Question: sure this is easy for you. :) But I am trying to open a "preferences" menu and have it pop up and display the applications stored preferences. My issue is now cosmetic, I have no idea what the little "tetris piece" is on the upper left corner of my app. It is the color that I want to fill the entire frame, but I can't quite figure out how to do that.
Here's an image:

Here's my panel code re: the sizer in use:
'''
def __init__(self):
"""Constructor"""
import wx.lib.inspection
wx.lib.inspection.InspectionTool().Show()
wx.Frame.__init__(self, None, title="Title Options", size=(520, 390))
prefPanel = wx.Panel(self)
prefPanel = self
# SET THE SIZER OBJECT UP
prefSizer = wx.GridBagSizer(13, 9)
# SET BASELINE INDEX VARIABLES
xIndex = 0
yIndex = 0
# DEFAULT DATABSE EXTENSIONS
self.tc_DBExt = wx.TextCtrl(prefPanel, -1, "", (0,0), (150,21))
self.label_DBExt = wx.StaticText(prefPanel, label="Default Database Extensions:")
help_tc_DBExt= "Enter this as: *.<extension>"
self.tc_DBExt.SetToolTip(wx.ToolTip(help_tc_DBExt))
self.tc_DBExt.Value = guiFunctions.configMe("general", "database_extensions")
prefSizer.Add(self.label_DBExt, pos=(xIndex, 0), flag=wx.LEFT|wx.ALIGN_CENTER_VERTICAL|wx.TOP, border=10)
prefSizer.Add(self.tc_DBExt, pos=(xIndex, 1), span=(1,5), flag=wx.EXPAND|wx.LEFT|wx.ALIGN_CENTER_VERTICAL|wx.TOP, border=10).SetMinSize((200,22))
panel.SetSizer(sizer2)
sizer2.Fit(panel)
panel.Refresh()
panel.Update()
panel.Layout()
'''
How do I get the little guy up in that lefthand corner to fill the entire panel?
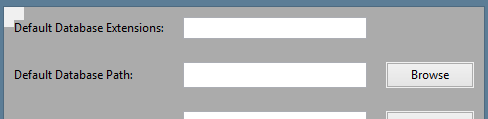
Answer: : You may or may not have a parent panel, but you did not make it sizing properly. Because 'wx.Frame' on Windows has a dark gray background, it will shine through if you do not use a 'wx.Panel' instead (and make it size properly).
: Tried to include a minimum running example from your code. It looks ugly ('TextCtrl' and 'Button'), because the definition 'panel' comes from outside and it is very difficult to synchronize their sizers. It would be much better to do element creation/sizing in one 'wx.Panel'/'wx.Frame'. All my comments to your code are include in triple quotes and should give you an idea why that what you are trying to do is complicated/bad/simple not working.
'''
import wx
class panel_class(wx.Panel):
def __init__(self, *args, **kwds):
"""Trying to implement your magic ''panel'''"""
wx.Panel.__init__(self, *args, **kwds)
pnl = self
szmain = wx.BoxSizer(wx.HORIZONTAL)
szmain.Add(wx.TextCtrl(pnl, -1, 'Database path'), 1, wx.EXPAND)
szmain.Add(wx.Button(pnl, -1, 'Database path'), 0, wx.EXPAND)
pnl.SetSizer(szmain)
class myframe(wx.Frame):
def __init__(self, *args, **kwds):
"""Constructor"""
wx.Frame.__init__(self, *args, **kwds)#None, title="Title Options", size=(520, 390))
prefPanel = wx.Panel(self)
"""This makes no sense: according to the wx.Frame.__init__ above self is a wx.Frame."""
# prefPanel = self
# SET THE SIZER OBJECT UP
prefSizer = wx.GridBagSizer(13, 9)
# SET BASELINE INDEX VARIABLES
xIndex = 0
yIndex = 0
# DEFAULT DATABSE EXTENSIONS
self.tc_DBExt = wx.TextCtrl(prefPanel, -1, "", (0,0), (150,21))
self.label_DBExt = wx.StaticText(prefPanel, label="Default Database Extensions:")
help_tc_DBExt= "Enter this as: *.<extension>"
self.tc_DBExt.SetToolTip(wx.ToolTip(help_tc_DBExt))
"""Replaced with something static."""
self.tc_DBExt.Value = 'conftxt'#guiFunctions.configMe("general", "database_extensions")
prefSizer.Add(self.label_DBExt, pos=(xIndex, 0), flag=wx.LEFT|wx.ALIGN_CENTER_VERTICAL|wx.TOP, border=10)
prefSizer.Add(self.tc_DBExt, pos=(xIndex, 1), span=(1,5), flag=wx.EXPAND|wx.LEFT|wx.ALIGN_CENTER_VERTICAL|wx.TOP, border=10).SetMinSize((200,22))
"""Assuming panel definition from outside.
It has to be created here. If it is to be created **before**
the parent is created, it is very complicated to create it with a
dummy parent and ''Reparent'' it to this Frame/Panel. Don't do that."""
panel = panel_class(prefPanel, -1)
"""Attach ''panel'' to a sizer in **this** hierarchy
It looks disconnected, because it has brought already it's own
sizer, which is child to the GridBagSizer."""
xindex = 1
prefSizer.Add(panel, pos=(xindex, 0), span=(1,5), flag=wx.EXPAND|wx.LEFT|wx.ALIGN_CENTER_VERTICAL|wx.TOP, border=10).SetMinSize((200,22))
"""You have to tell wxPython somehow to what element the sizer is coupled (in this case to the main pane)l"""
prefPanel.SetSizer(prefSizer)
"""I have no idea """
#panel.SetSizer(sizer2)
#sizer2.Fit(panel)
"""Normally not needed/happening automagically on standard controls"""
#panel.Refresh()
#panel.Update()
#panel.Layout()
def add_panel_to_layout(self):
pass
if __name__ == '__main__':
app = wx.App(0)
frm = myframe(None, -1, title="Title Options", size=(520, 390))
frm.Show()
"""Call it here **after** all elements have been created"""
import wx.lib.inspection
wx.lib.inspection.InspectionTool().Show()
app.MainLoop()
'''
Rules for working with Sizers in wxPython:
- 'wx.Panel''wx.Frame'- - - - 'main_panel.SetSizer(mymainsizer)'- 'mymainsizer.Fit(self)''self''main_panel''self.SetSize((<w>, <h>))''Fit'